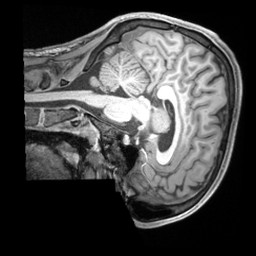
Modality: T1w
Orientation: sagittal
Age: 20
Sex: male
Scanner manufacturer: siemens
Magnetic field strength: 3 T
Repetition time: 2.2 s
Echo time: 0.00218 s